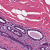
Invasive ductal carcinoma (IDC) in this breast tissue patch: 0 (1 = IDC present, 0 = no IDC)